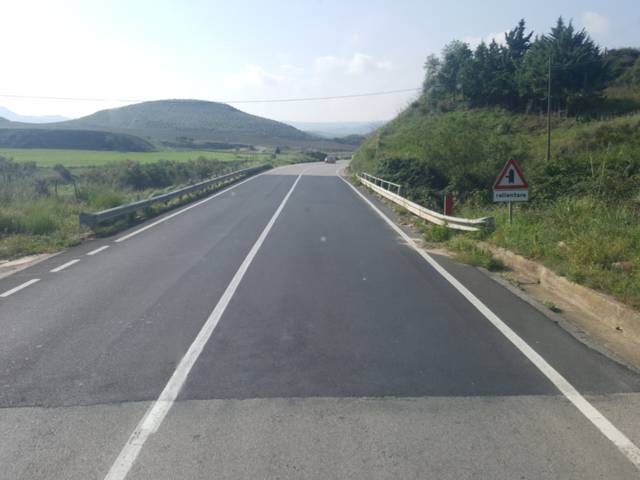
Region: Italy
Coordinates: 37.511, 14.218